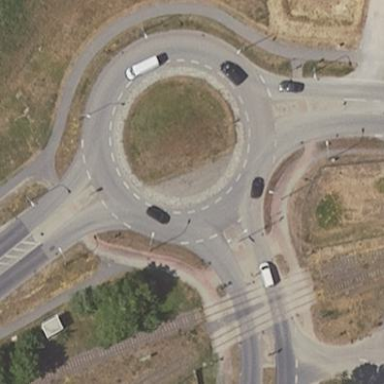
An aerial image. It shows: Primary highway with asphalt surface leading to roundabout.